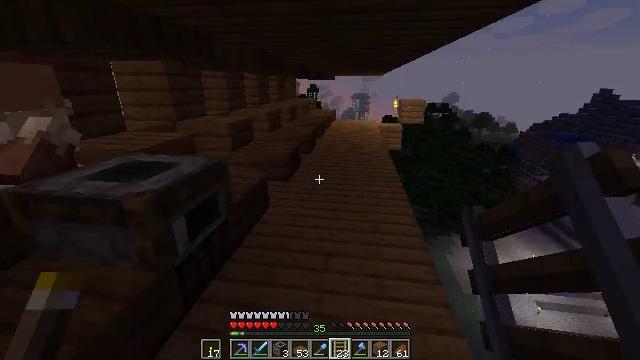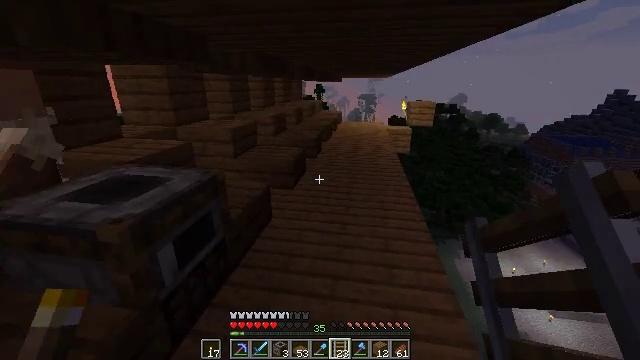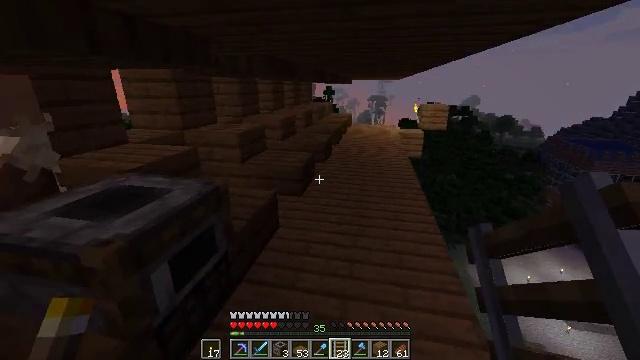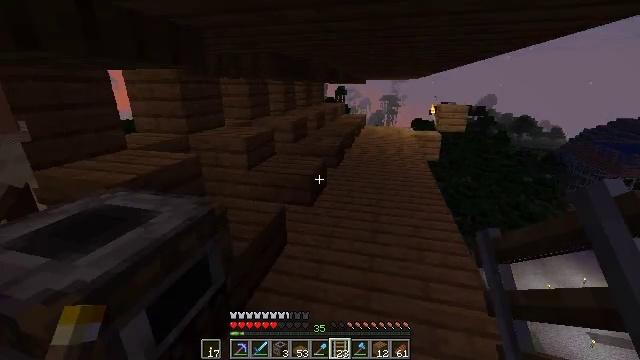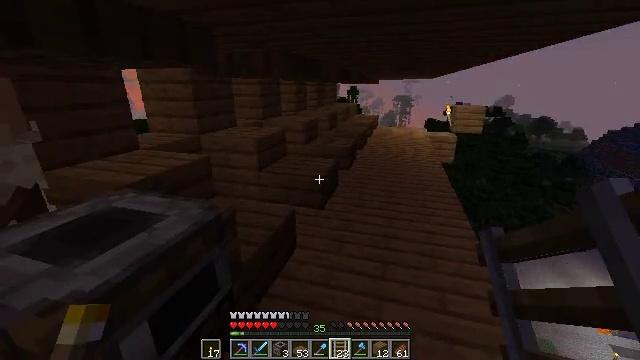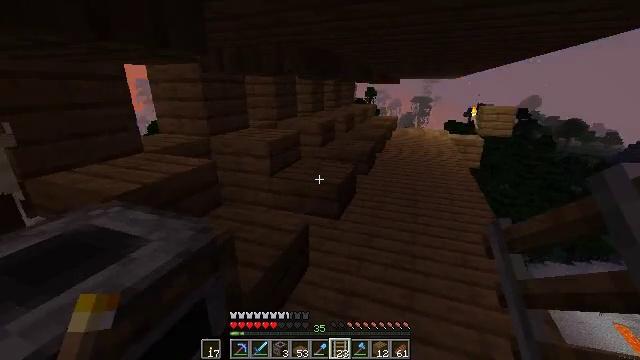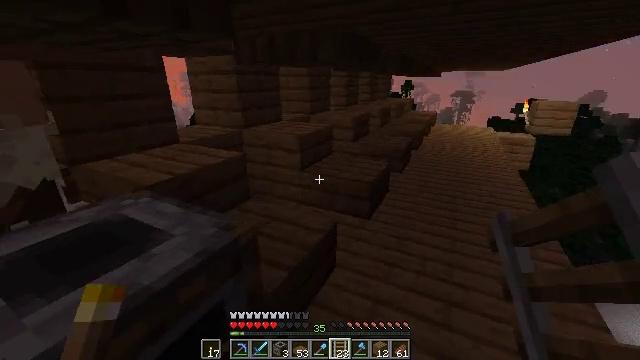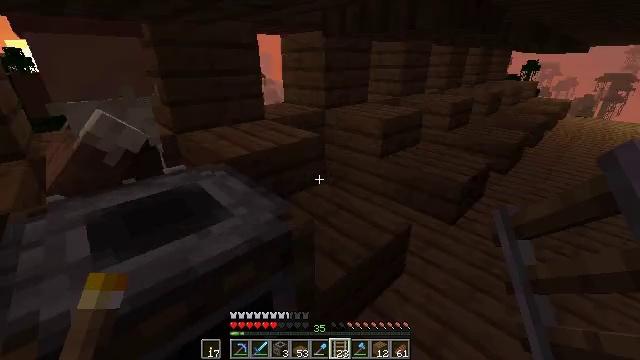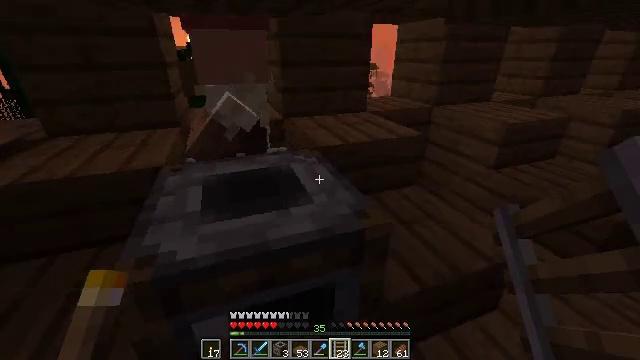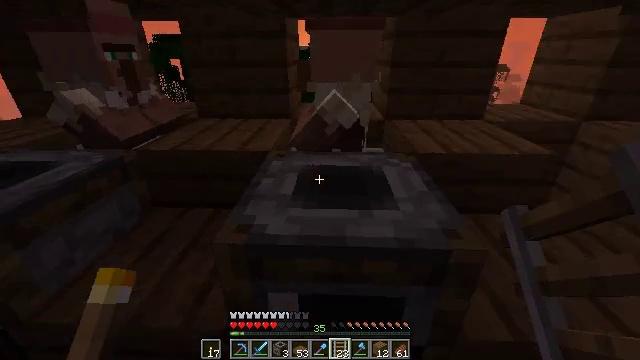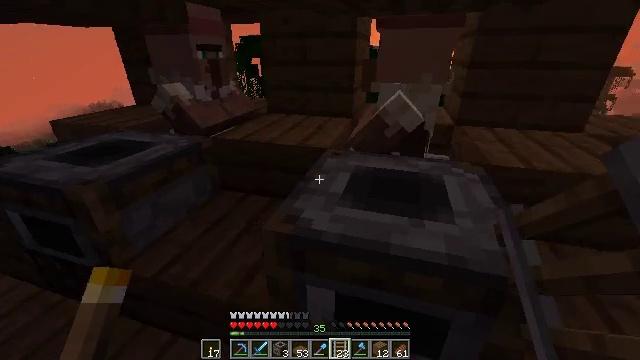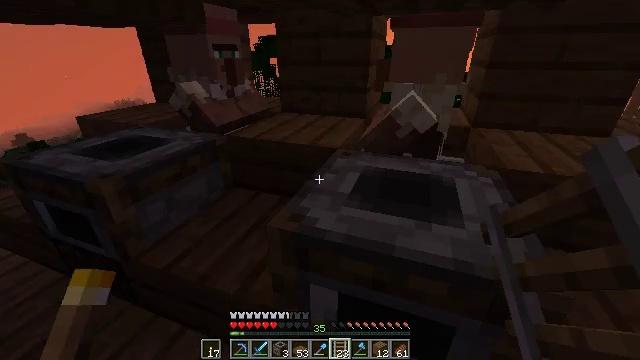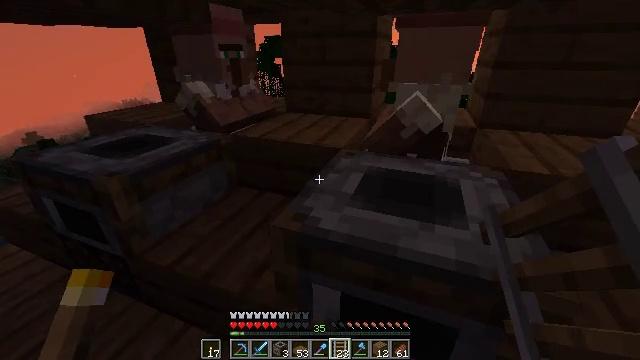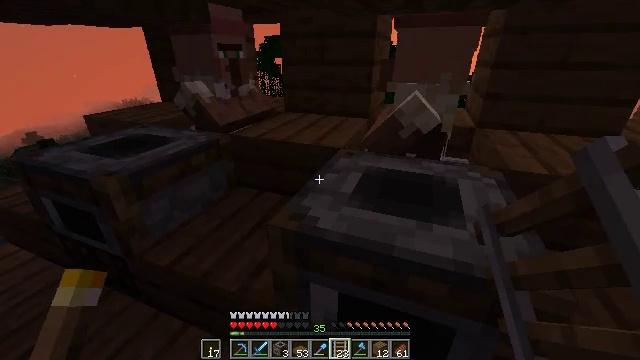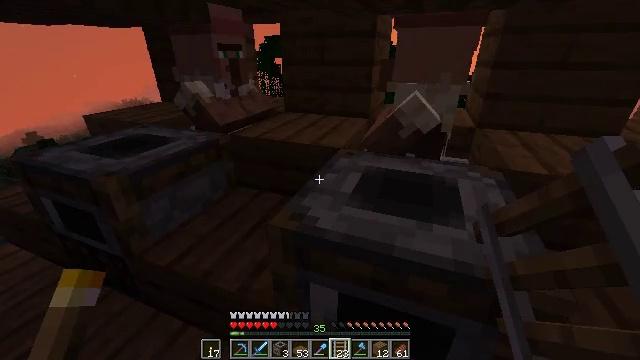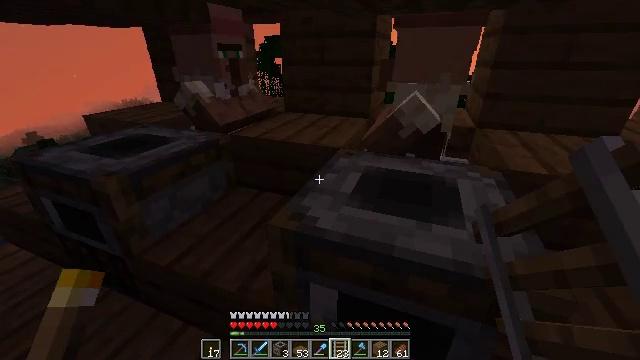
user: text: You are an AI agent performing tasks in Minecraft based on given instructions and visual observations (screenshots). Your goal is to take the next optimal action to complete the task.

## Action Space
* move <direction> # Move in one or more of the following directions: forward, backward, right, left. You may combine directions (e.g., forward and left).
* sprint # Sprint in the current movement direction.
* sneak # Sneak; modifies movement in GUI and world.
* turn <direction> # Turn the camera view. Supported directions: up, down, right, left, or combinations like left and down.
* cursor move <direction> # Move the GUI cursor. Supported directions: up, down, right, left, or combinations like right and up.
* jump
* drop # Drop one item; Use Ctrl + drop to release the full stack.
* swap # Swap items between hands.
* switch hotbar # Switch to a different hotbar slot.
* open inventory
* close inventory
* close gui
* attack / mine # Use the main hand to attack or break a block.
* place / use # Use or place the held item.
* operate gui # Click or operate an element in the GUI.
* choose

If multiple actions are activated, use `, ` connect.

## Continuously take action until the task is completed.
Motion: motion action
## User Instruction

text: Get rabbit stew by using the crafting table.
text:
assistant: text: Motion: move forward, turn left
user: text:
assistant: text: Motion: move forward, turn left
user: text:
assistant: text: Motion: move forward, turn left
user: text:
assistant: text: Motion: move forward, turn left
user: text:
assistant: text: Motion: move forward, turn left
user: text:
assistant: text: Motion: move forward, turn left and down
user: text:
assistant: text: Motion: turn left and down
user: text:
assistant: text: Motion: turn left and down
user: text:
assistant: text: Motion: turn left
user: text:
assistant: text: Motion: turn left
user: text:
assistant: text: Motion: turn left
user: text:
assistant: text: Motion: turn left
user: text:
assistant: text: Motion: no_op
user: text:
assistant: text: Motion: no_op
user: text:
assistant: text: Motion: no_op
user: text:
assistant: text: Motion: no_op
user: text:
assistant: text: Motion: no_op
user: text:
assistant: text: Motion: no_op
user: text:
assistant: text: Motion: no_op
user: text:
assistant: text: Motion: no_op
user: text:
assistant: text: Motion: move left
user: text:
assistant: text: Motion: move left, turn right and down
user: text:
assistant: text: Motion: move forward and move left, turn right and down
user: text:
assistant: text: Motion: move forward and move left, turn right and down
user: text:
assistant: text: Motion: move forward and move left, turn right
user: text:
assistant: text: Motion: move forward and move left, turn right
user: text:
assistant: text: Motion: turn right
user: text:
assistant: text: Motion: turn right
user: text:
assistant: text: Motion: no_op
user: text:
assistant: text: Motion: no_op